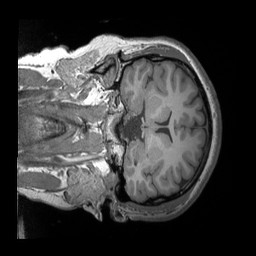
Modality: T1w
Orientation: coronal
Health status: healthy